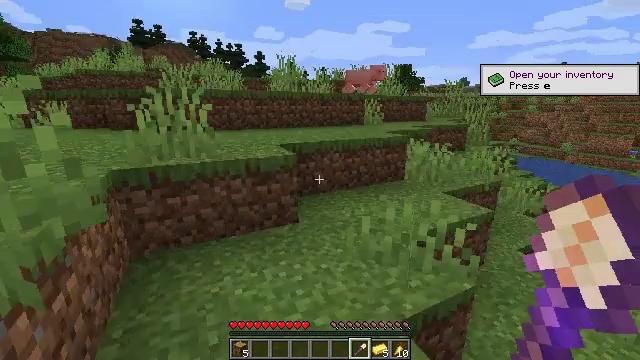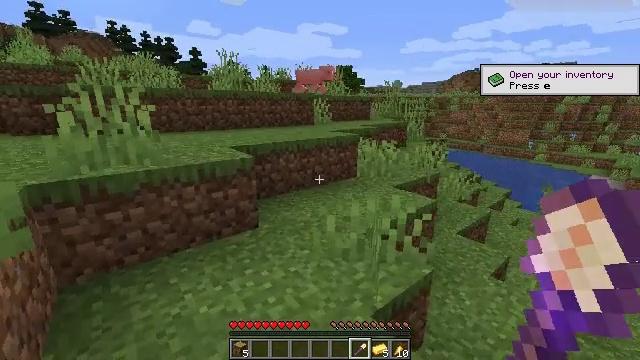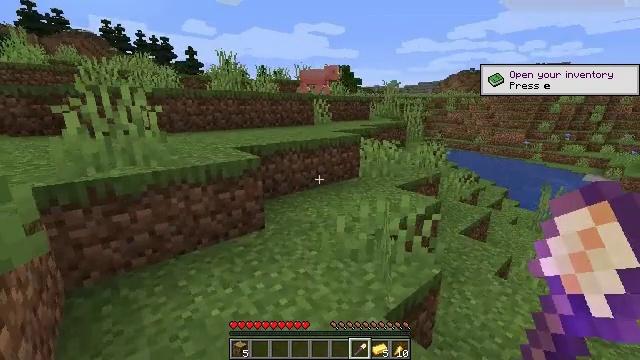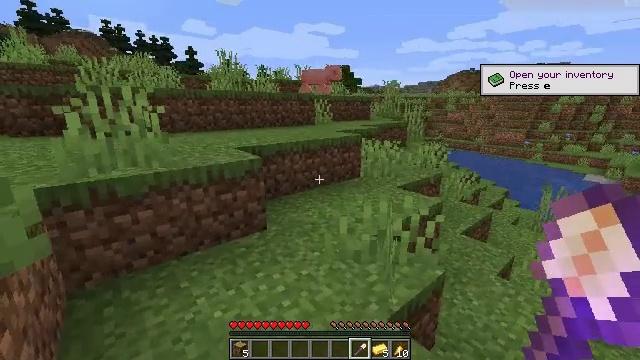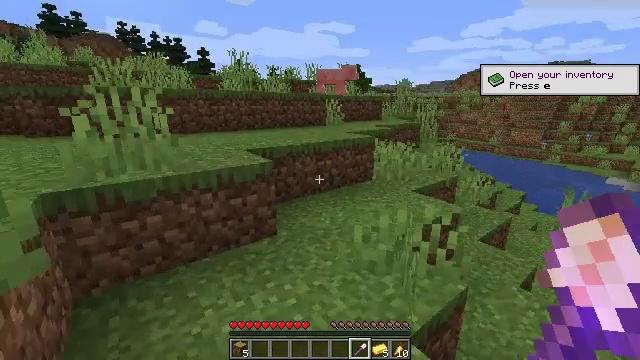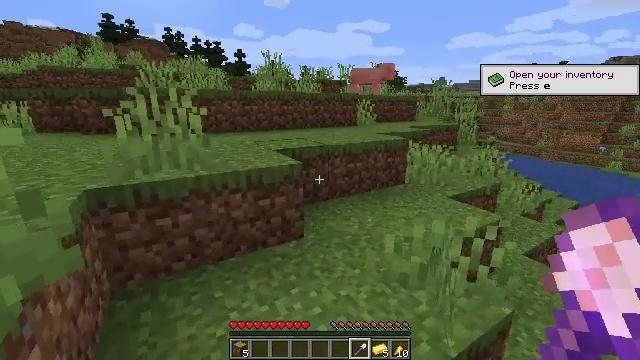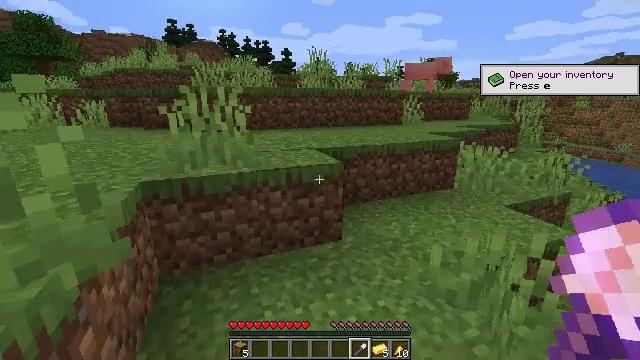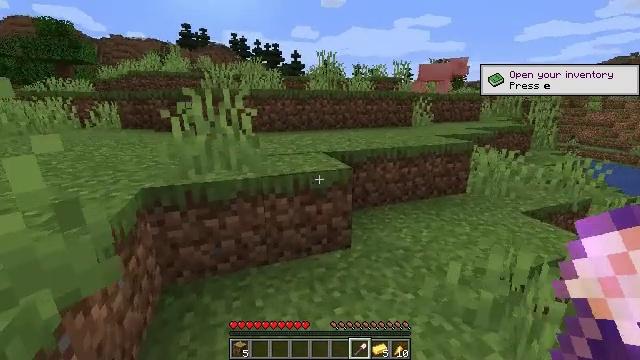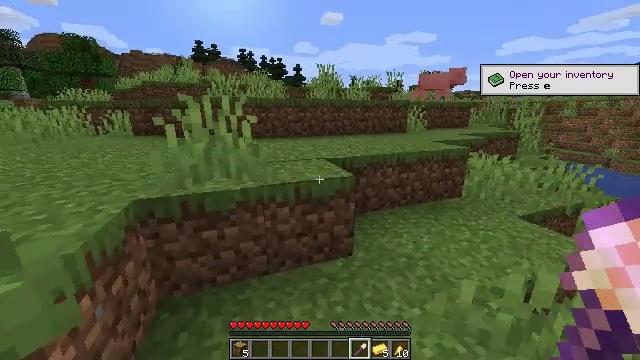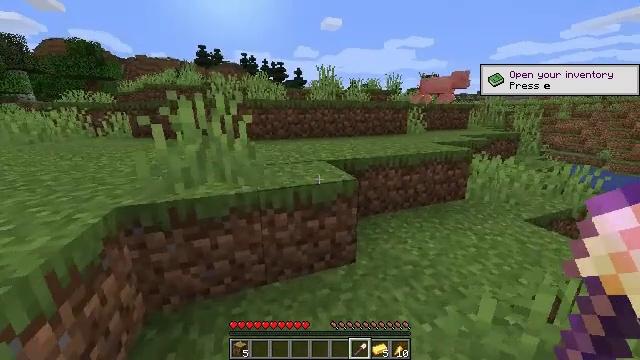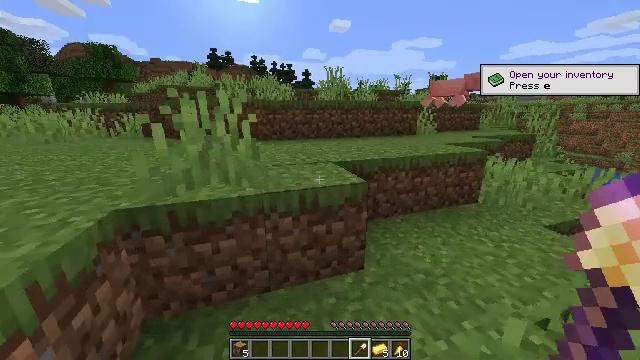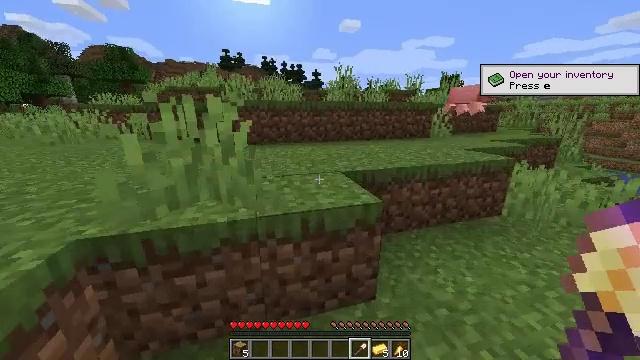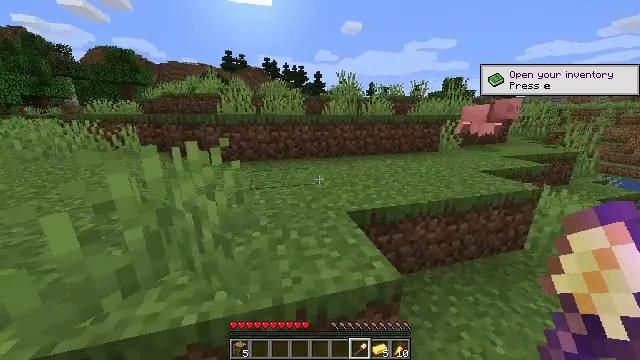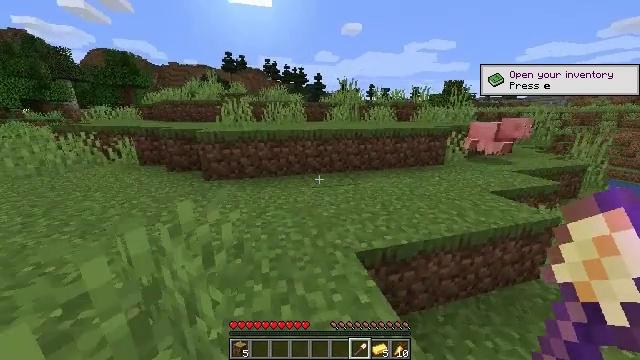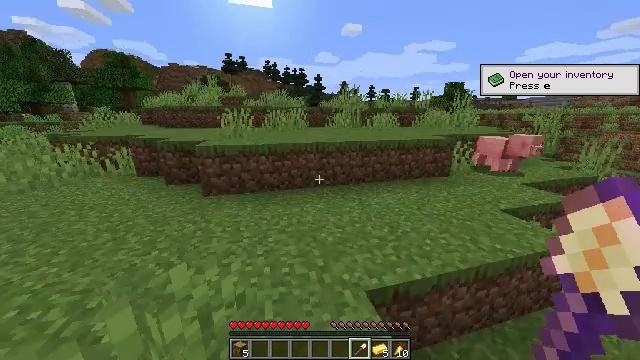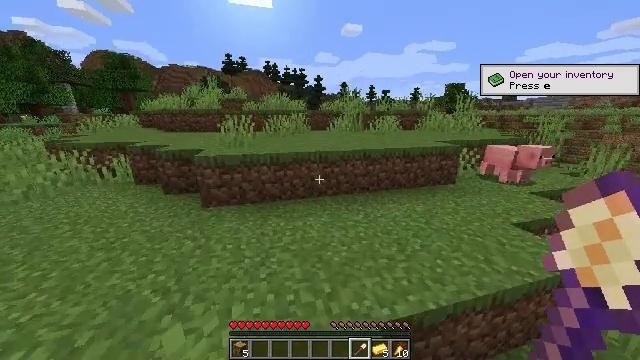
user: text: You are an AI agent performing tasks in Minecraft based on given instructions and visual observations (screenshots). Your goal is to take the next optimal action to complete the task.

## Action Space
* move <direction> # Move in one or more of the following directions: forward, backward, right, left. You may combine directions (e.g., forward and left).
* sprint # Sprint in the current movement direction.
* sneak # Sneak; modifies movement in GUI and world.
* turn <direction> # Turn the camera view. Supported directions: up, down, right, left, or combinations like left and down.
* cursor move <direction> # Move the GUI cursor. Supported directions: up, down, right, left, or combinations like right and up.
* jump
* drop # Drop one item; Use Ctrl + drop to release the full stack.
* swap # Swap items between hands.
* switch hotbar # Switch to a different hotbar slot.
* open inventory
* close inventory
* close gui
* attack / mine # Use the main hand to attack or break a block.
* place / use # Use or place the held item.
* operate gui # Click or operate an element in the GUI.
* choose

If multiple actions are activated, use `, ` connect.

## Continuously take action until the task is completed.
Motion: motion action
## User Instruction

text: Shovel up some gravel.
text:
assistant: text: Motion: turn right
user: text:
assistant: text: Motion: no_op
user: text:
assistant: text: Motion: move forward
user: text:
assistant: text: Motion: move forward, turn left
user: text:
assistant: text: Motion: turn left
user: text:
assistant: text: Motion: move forward, turn left
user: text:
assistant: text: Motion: move forward, turn left
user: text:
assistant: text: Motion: move forward
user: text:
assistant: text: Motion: move forward
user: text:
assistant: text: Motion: move forward, turn left
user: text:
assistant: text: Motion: move forward, turn left
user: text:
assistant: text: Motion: move forward and move left, jump
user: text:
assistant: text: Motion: move forward and move left, jump
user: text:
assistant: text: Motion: move forward and move left, jump
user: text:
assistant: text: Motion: move forward and move left, jump
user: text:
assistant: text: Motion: move forward, turn right, jump
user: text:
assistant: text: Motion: move forward, turn right, jump
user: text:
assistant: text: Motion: move forward, turn right, jump
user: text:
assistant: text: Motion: move forward, turn right, jump
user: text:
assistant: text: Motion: move forward
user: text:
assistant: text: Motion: move forward
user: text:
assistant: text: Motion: move forward
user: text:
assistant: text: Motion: move forward
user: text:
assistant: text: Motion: move forward
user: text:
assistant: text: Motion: move forward
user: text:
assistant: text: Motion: move forward
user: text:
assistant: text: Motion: move forward, jump
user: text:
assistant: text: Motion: move forward, jump
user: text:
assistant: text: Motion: move forward, jump
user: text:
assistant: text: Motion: move forward, jump